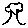
Label: tree